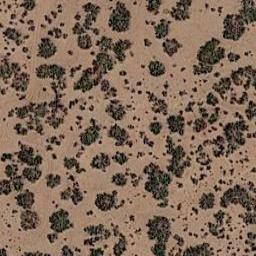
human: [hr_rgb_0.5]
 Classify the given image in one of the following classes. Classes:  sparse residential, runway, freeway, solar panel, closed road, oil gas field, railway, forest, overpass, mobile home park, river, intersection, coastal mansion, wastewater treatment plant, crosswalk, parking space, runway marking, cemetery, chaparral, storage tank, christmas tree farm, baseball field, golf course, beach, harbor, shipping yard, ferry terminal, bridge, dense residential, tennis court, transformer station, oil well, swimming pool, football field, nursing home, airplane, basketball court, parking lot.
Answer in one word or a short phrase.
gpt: chaparral